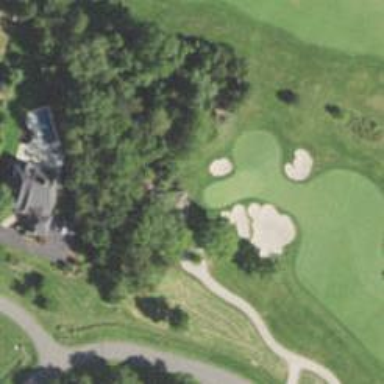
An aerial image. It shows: Golf hole.